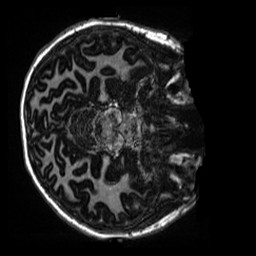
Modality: MP2RAGE
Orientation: axial
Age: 12
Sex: female
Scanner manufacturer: siemens
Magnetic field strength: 3 T
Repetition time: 4 s
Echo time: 0.00303 s